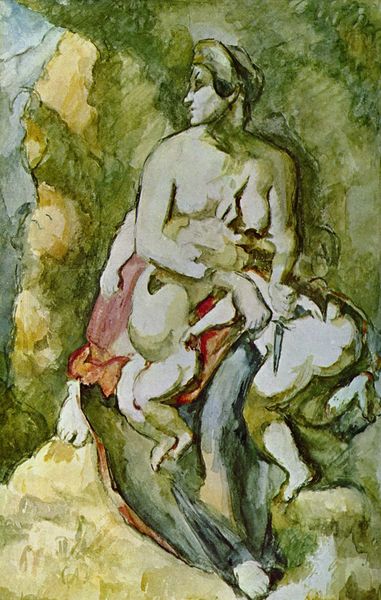
Titel: Medea (nach Delacroix)
Künstler: Paul Cézanne
Standort: Zürich.
Institution: Kunsthaus
Schlagwörter: akt, blau, dunkel, fuß, gemälde, hand, himmel, kopf, körper, mann, nackt, schatten, umhang, weiß, wunde, aquarell, bäume, cezanne, gelb, grün, impressionismus, ocker, sitzen, braun, brust, bunt, frankreich, frau, grau, haar, hell, hintergrund, licht, pastell, profil, schwarz, skizze, blick, dame, rot, wolke, expressionismus, haube, hochformat, malerei, kappe, arm, arme, gesicht, mensch, messer, mord, stein, tod, tot, bildnis, hals, hände, portrait, porträt, natur, gewand, haare, sitzend, stoffe, kind, mutter, höhle, rosa, schulter, schultern, kinder, beine, brüste, füße, sitz, studie, moderne, abstrakt, fels, modern, violett, baby, bauch, nackte, schoß, umriss, barfuss, tusche, wasserfarben, blut, antike, motiv, linie, babys, kontur, nakt, selbstmord, schnitt, entwurf, göttin, jesus, dolch, ermordung, paul cézanne, maria, verstecken, drama, söhne, sujet, fau, gouache, vorne, kokoschka, frau mit kindern, messser, knder, kindermord, bestrafung, medea, tragödie, grünprofil, umhangkind